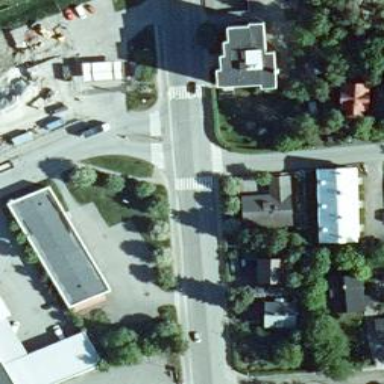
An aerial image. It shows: Residential road with sidewalk on the left side.